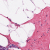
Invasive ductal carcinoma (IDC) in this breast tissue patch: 0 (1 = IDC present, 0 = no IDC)